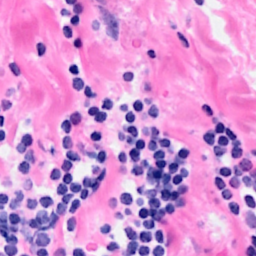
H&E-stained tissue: Breast